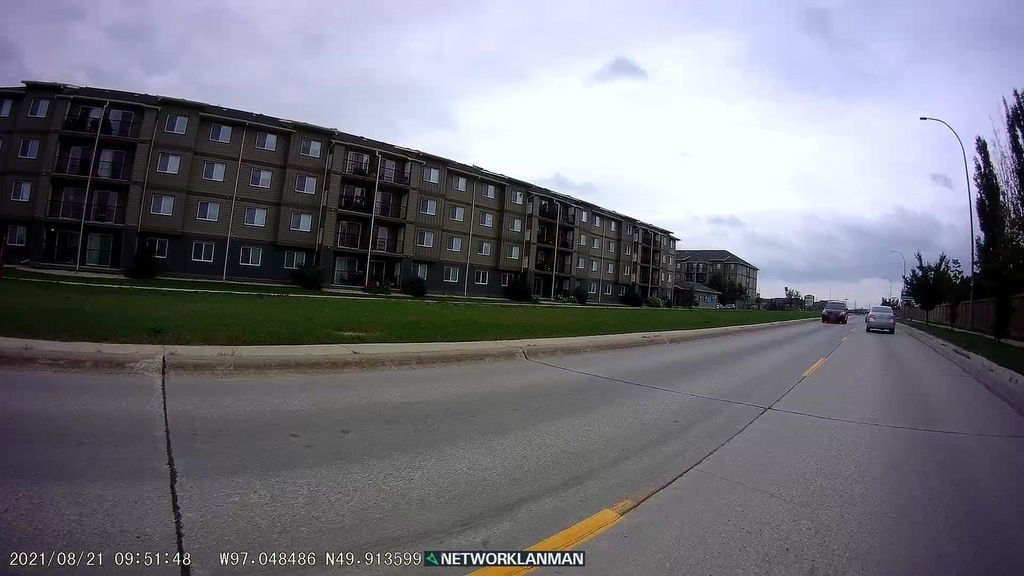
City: winnipeg